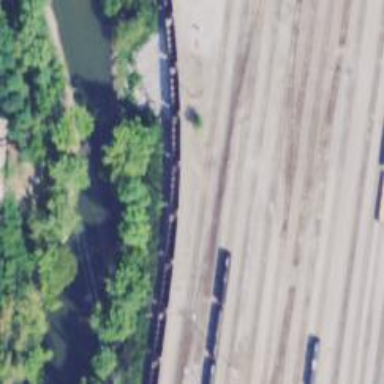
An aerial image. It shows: Railway yard in service.